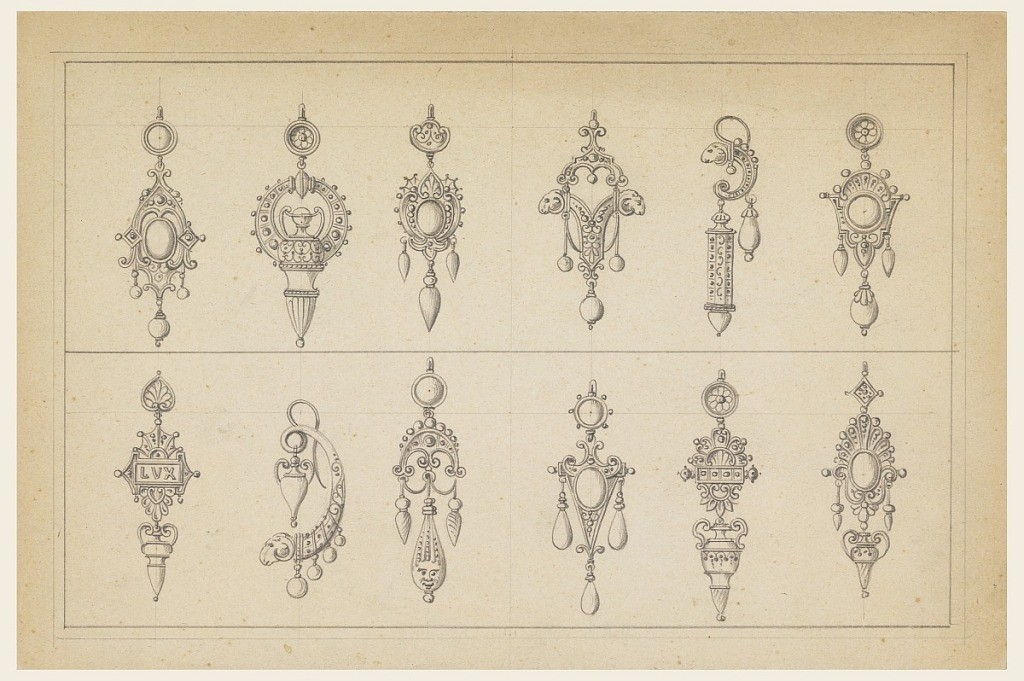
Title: Designs for Twelve Earrings
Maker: Salvatori, Italian, active 19th century
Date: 1865–70
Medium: Graphite on cardboard
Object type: Drawing
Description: Two rows of six earrings each. Above, the first third and sixth have escutcheons; the fourth two rams' heads, the fifth ram's head. Below, the first with a tablet inscribed: L V X; the second a snake with a hanging vase and a ram's head below, the third has three drops, with central drop in shape of sun. The fifth has, above, a tablet, semicircle cresting and hanging vase, the sixth has an escutcheon and a hanging vase.